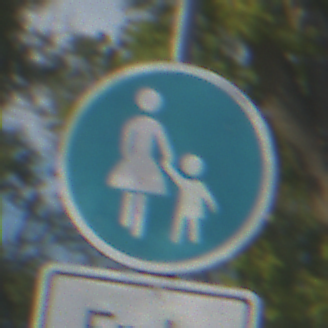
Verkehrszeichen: Gehweg
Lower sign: HinweisDurchVerbaleAngabe2
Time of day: MorningAfternoon
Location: Outdoor (Nature)
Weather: PartlyCloudy
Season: NotSpecified
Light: Natural